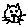
Label: cat